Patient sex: M
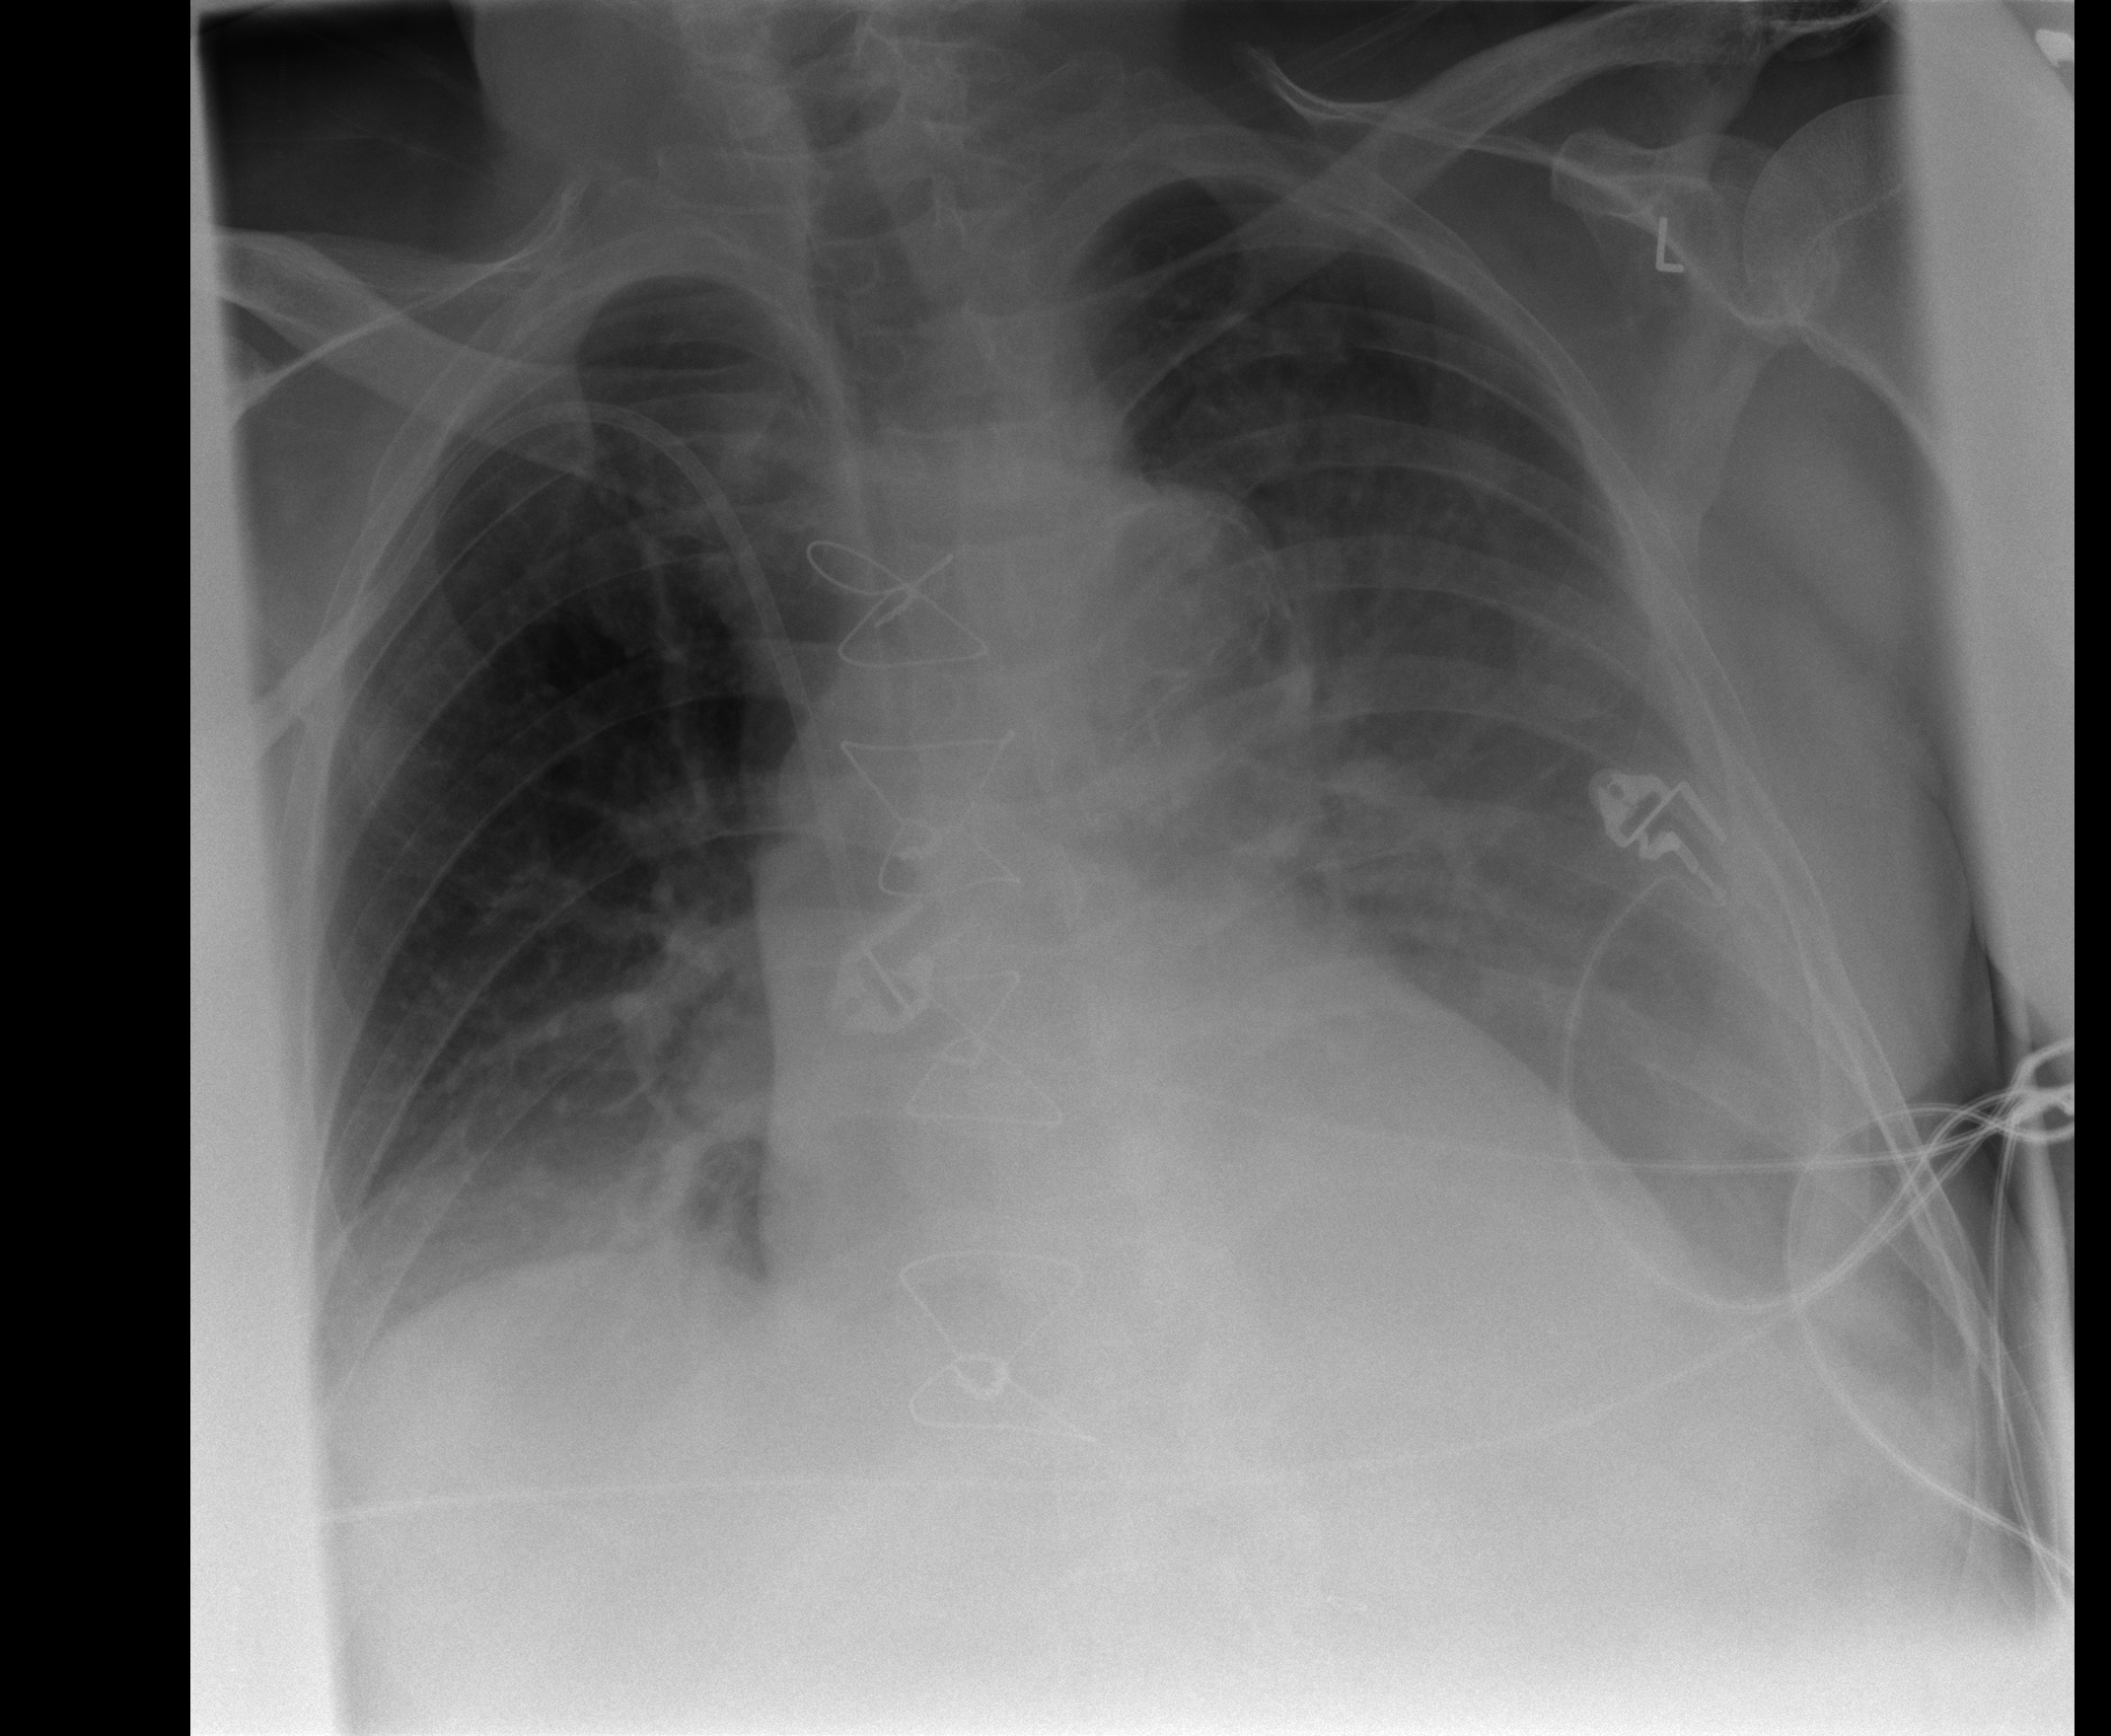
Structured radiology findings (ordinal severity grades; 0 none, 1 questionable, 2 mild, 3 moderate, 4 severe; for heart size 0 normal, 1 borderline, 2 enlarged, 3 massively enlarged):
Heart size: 1
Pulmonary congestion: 1
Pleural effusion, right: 2
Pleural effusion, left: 3
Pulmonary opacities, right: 0
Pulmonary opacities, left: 1
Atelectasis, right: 2
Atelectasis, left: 2